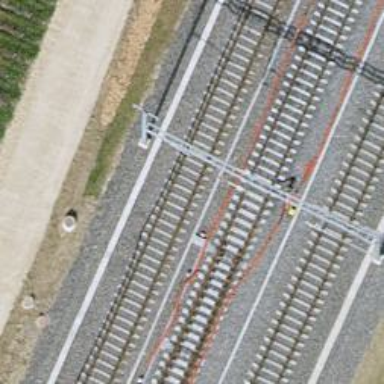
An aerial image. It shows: Railway switch.